Interaction volume radius: 5 \u00c5
Interaction volume height: 15 \u00c5
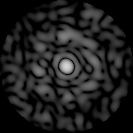
Disorder parameter: 0.7409